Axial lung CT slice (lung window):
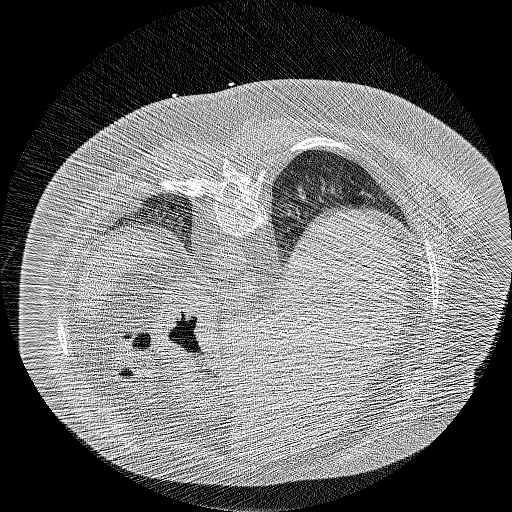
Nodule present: no